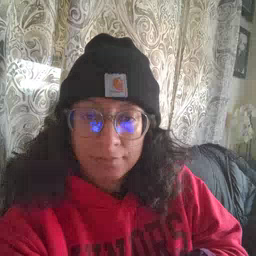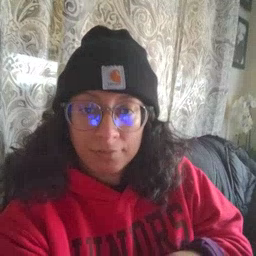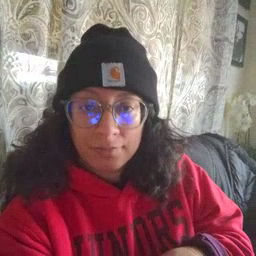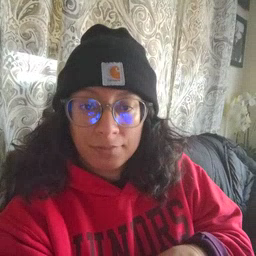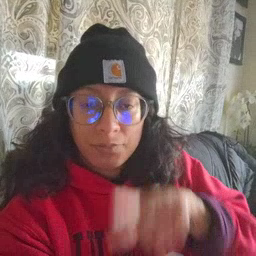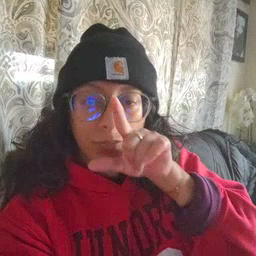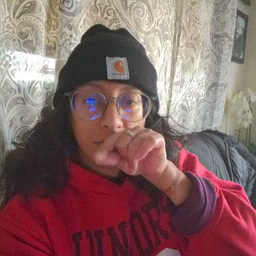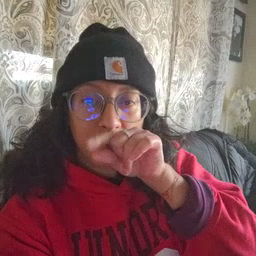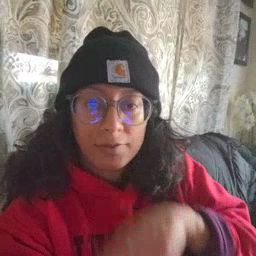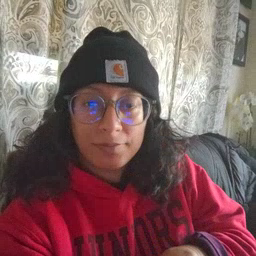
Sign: bird